Field crop: tomato
Growth stage: 1
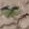
Species: solanum